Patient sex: F
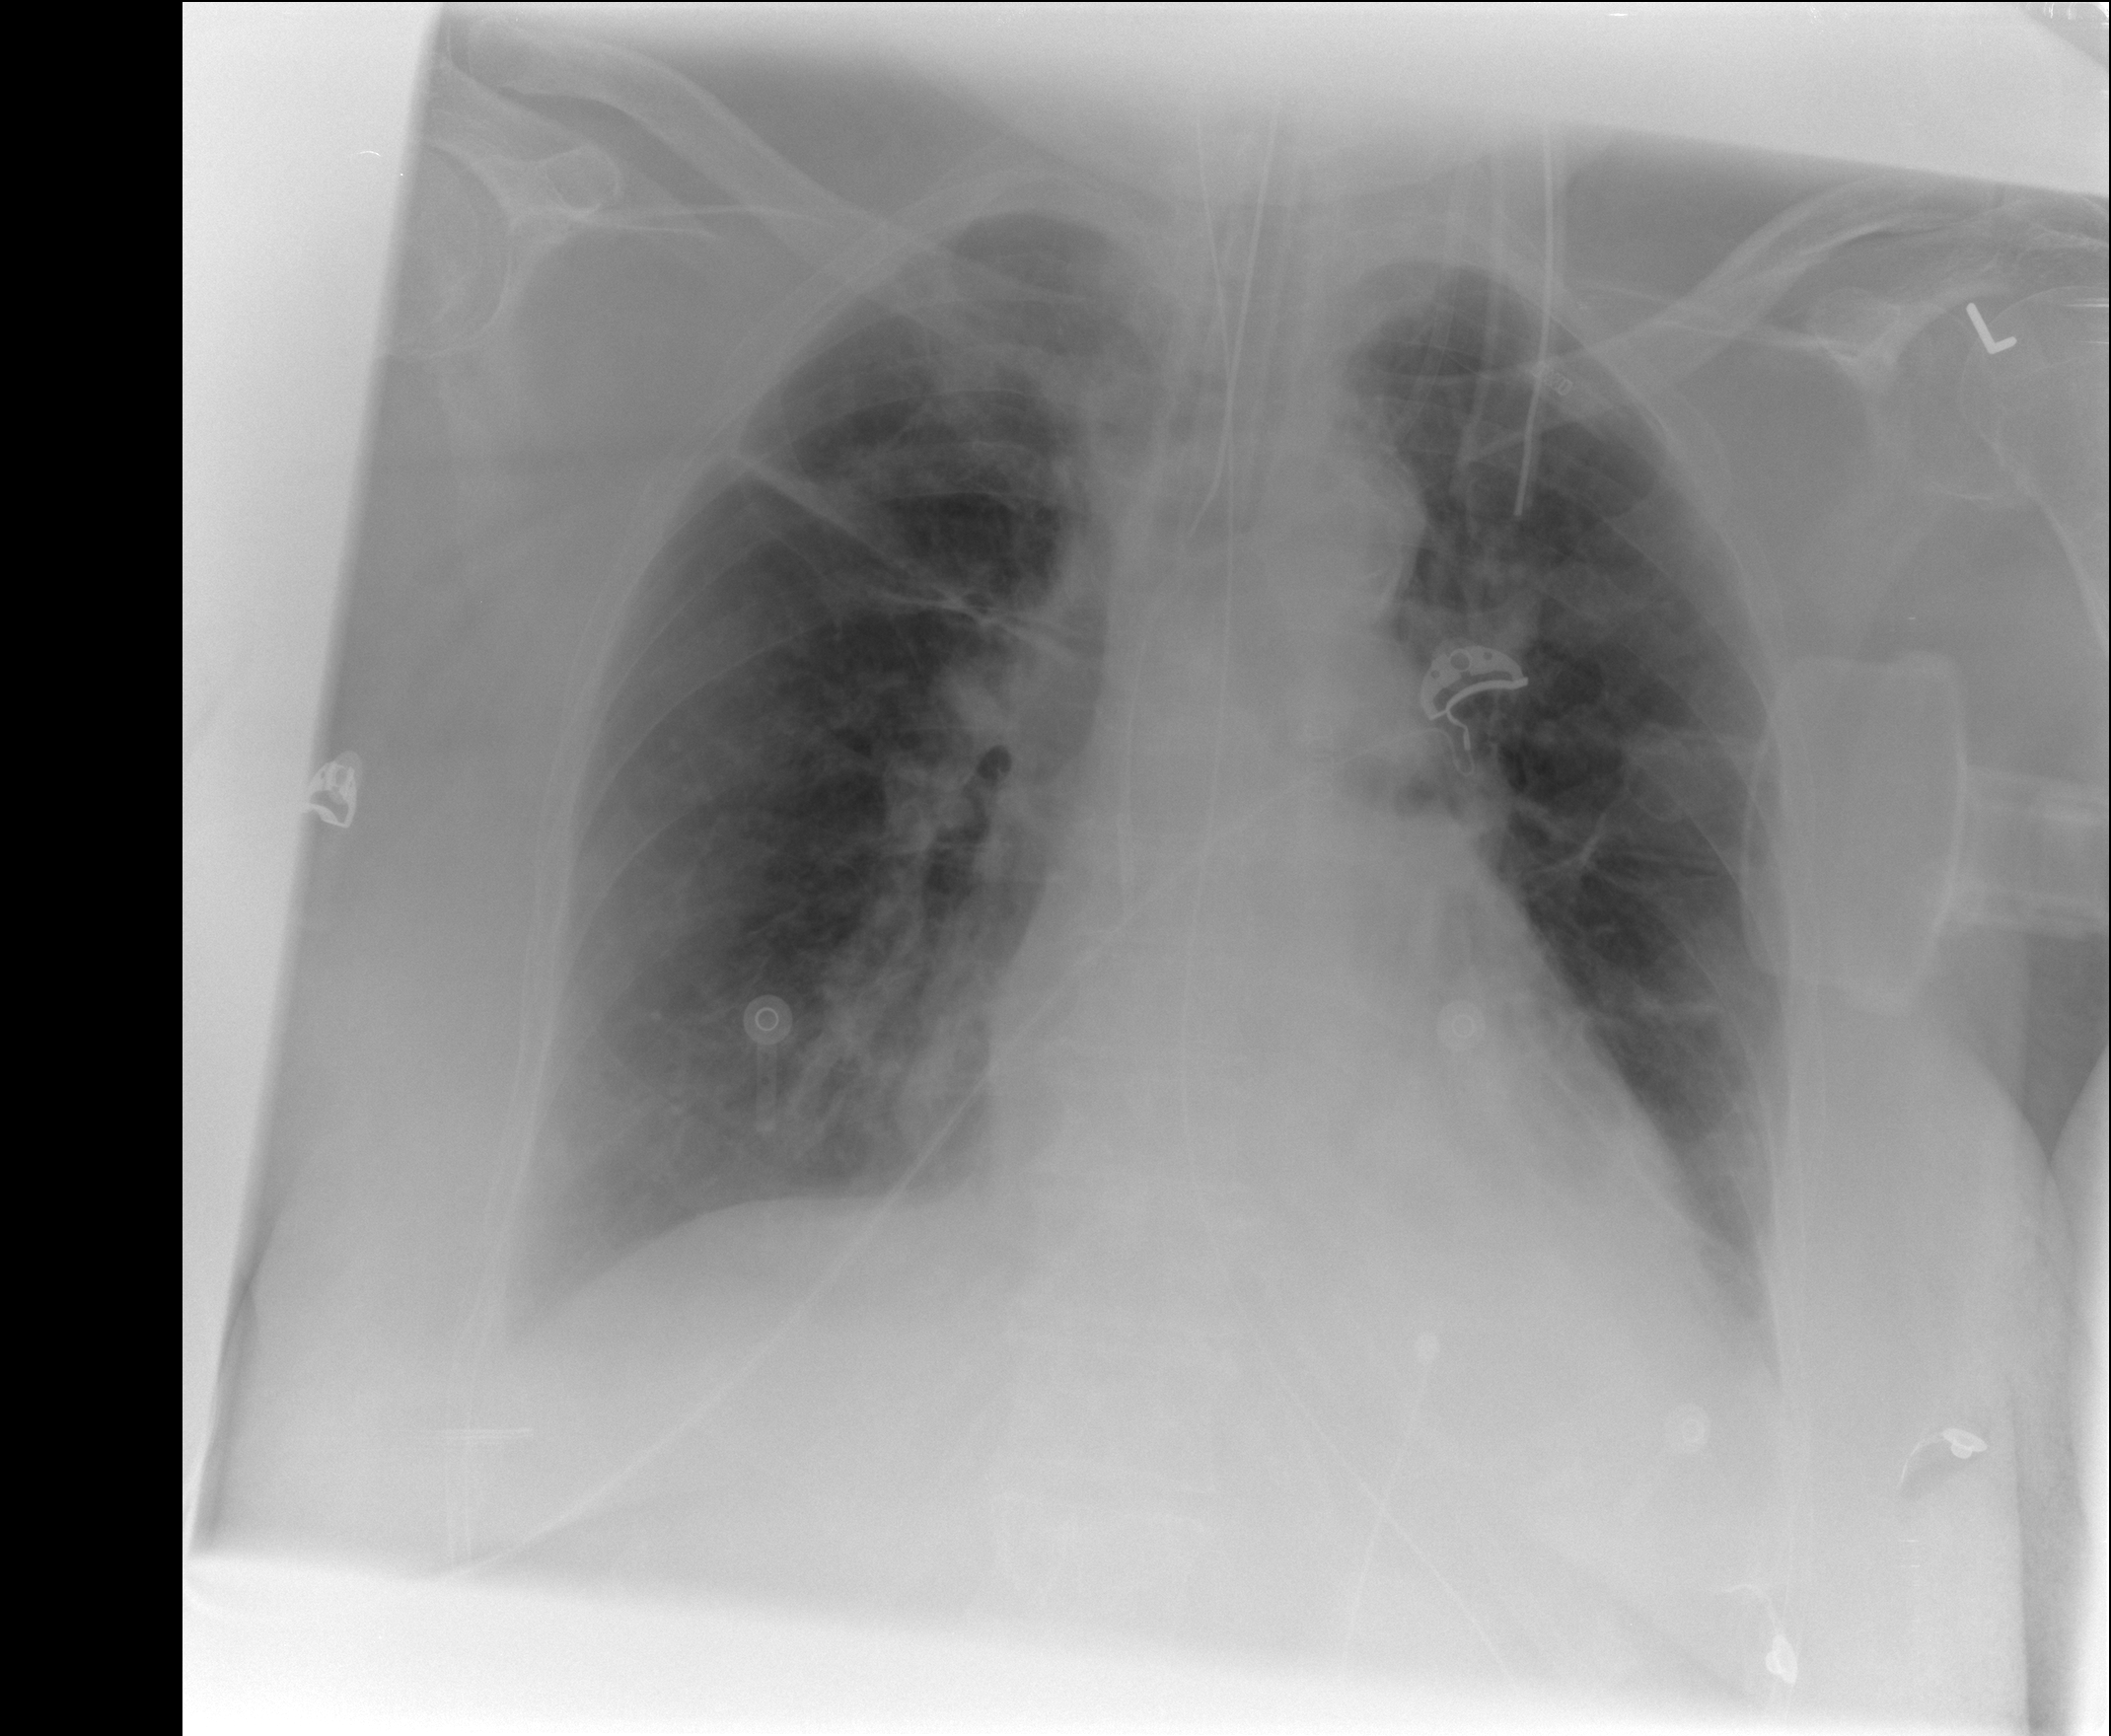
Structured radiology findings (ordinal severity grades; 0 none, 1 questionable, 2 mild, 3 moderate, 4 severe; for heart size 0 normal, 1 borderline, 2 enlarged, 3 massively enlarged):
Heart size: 2
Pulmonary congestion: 2
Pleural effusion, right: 1
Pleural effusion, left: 1
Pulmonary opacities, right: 2
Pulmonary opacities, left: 2
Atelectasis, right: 1
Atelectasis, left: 1